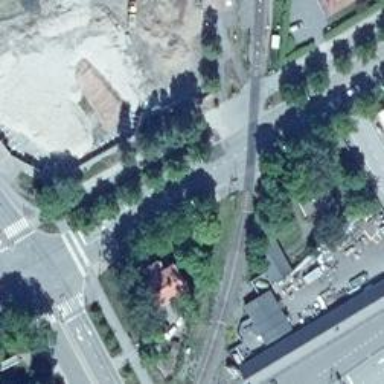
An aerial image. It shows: Railway crossing with lights and diagonal stripes.